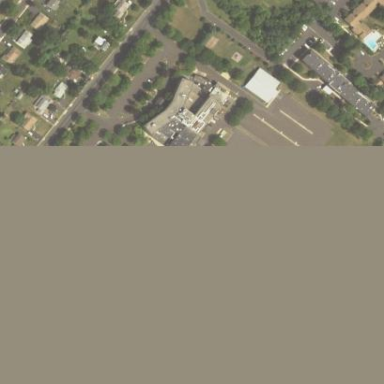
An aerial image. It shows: Healthcare clinic.